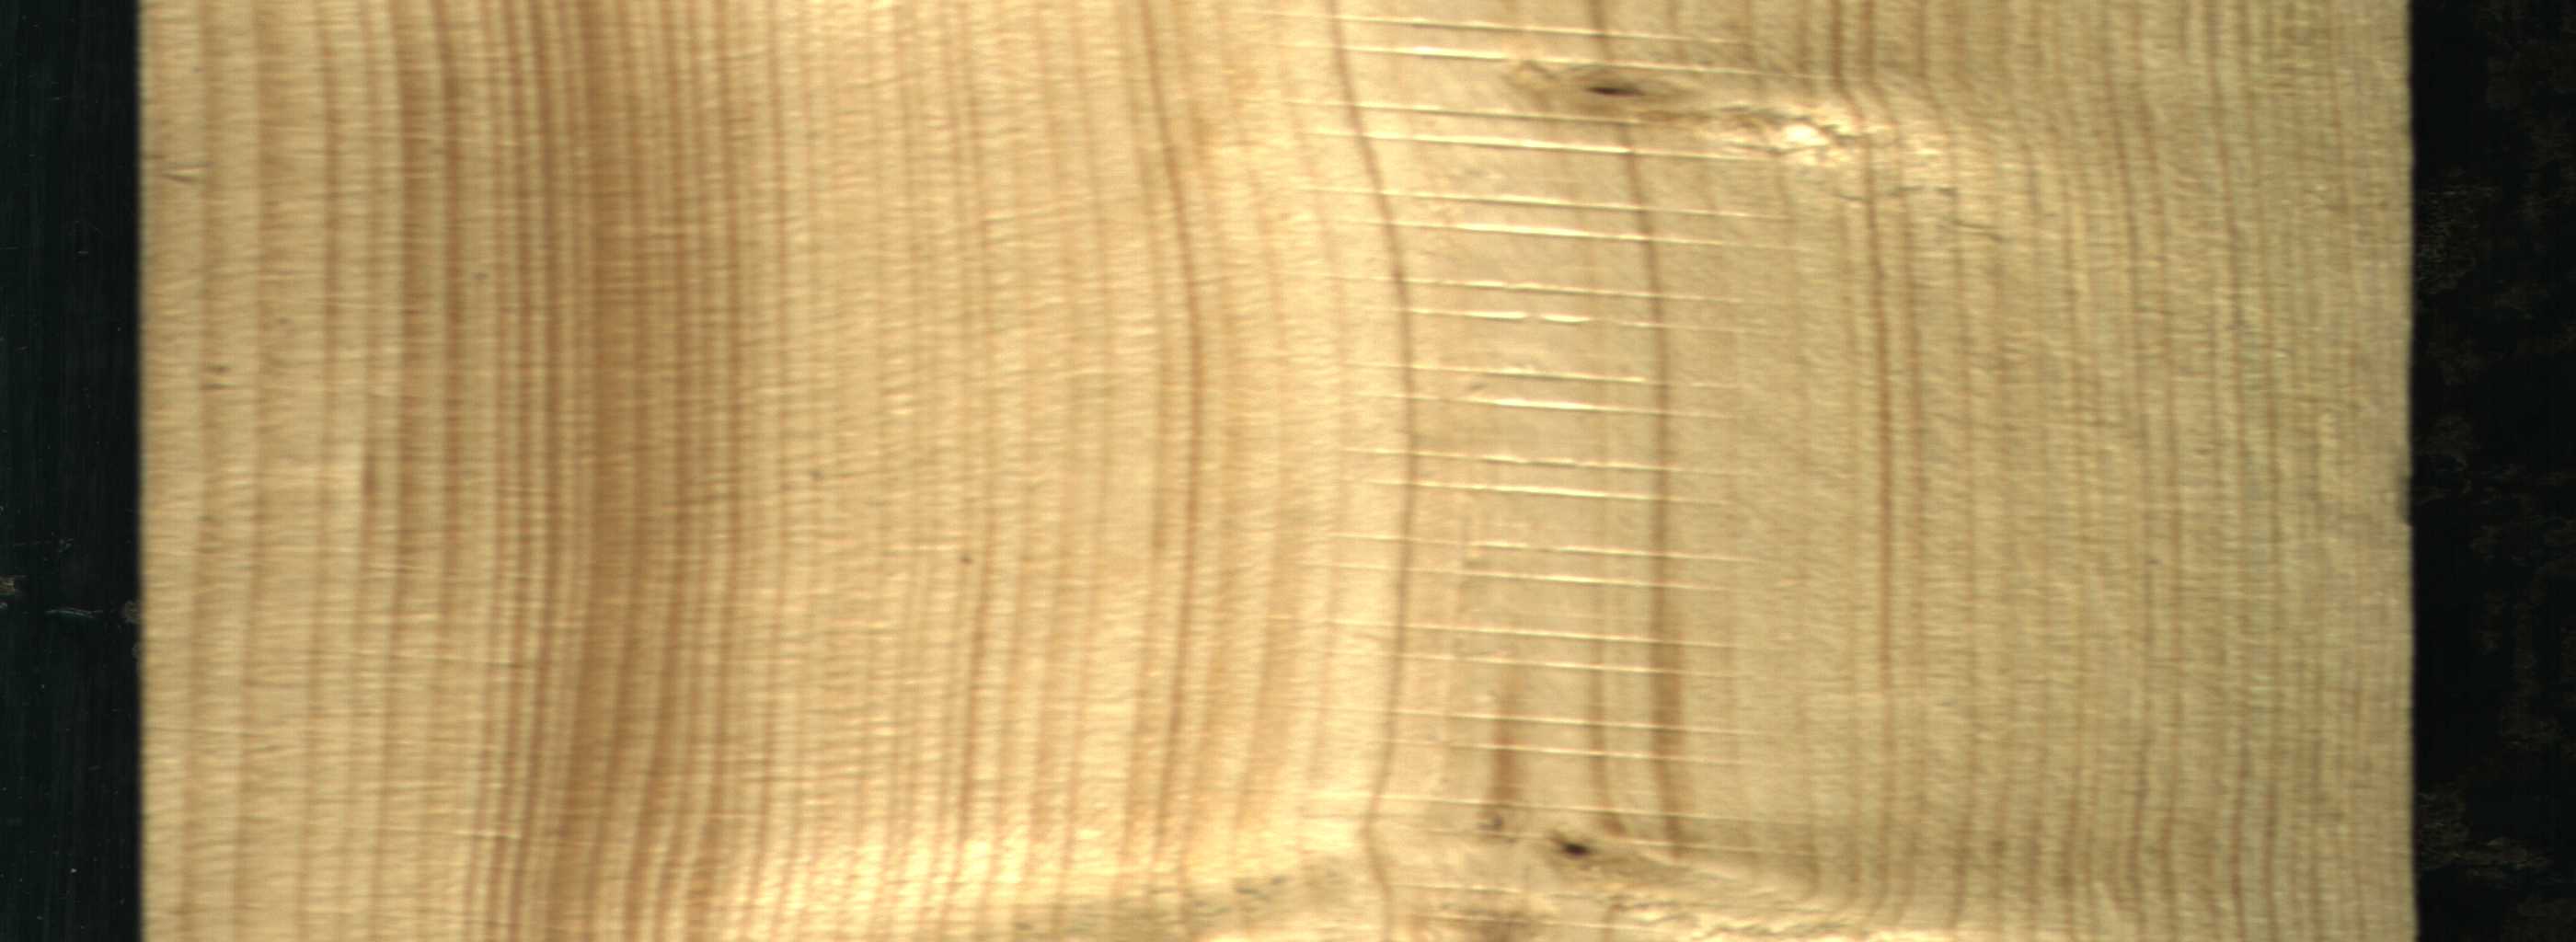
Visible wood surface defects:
Dead_Knot
Live_Knot